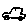
Label: car